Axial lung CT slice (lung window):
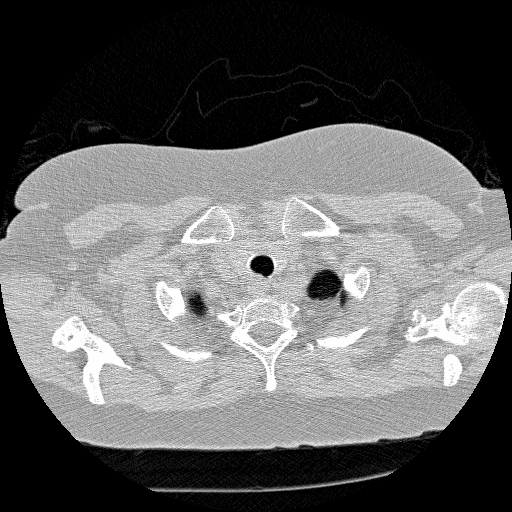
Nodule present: no